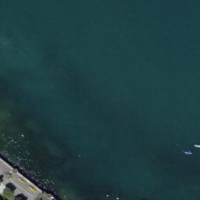
EUNIS habitat code: 14
Species observed at this site:
Cygnus olor